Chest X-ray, PA view. Patient: 66 years old, sex M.
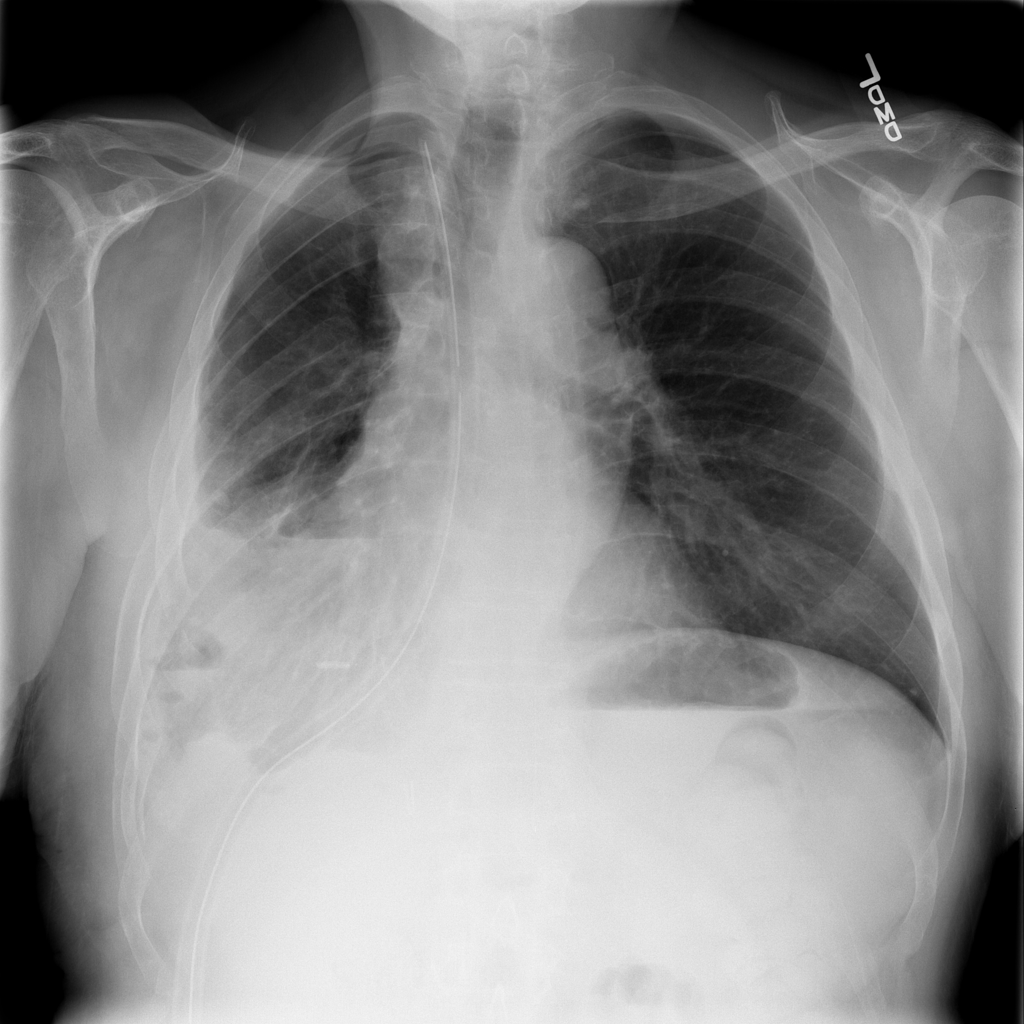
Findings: Infiltration